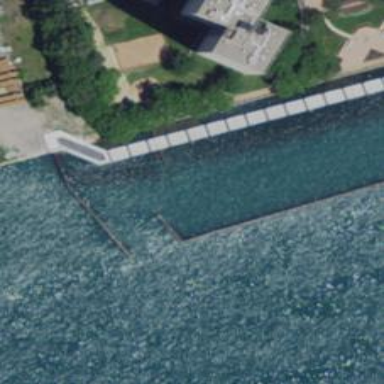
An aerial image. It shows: Breakwater structure.